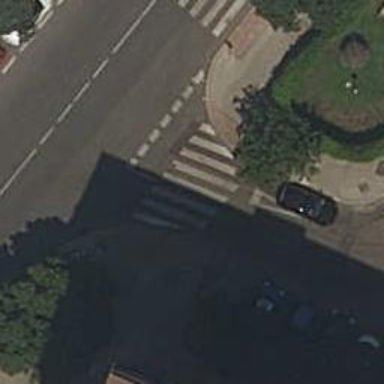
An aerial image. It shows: Marked crossing with traffic-calming table.